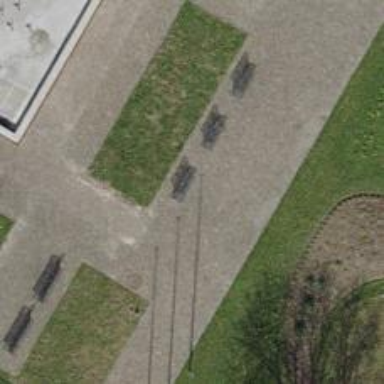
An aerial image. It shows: Bench for seating.